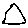
Label: triangle